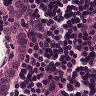
Metastatic tissue present: yes